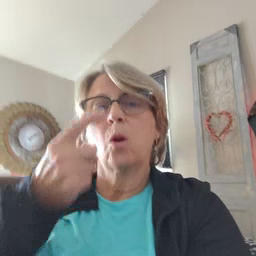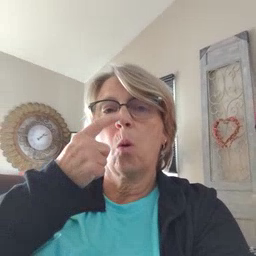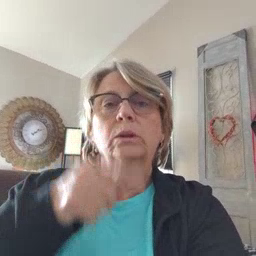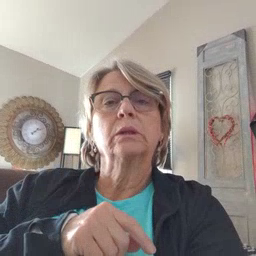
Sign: nose